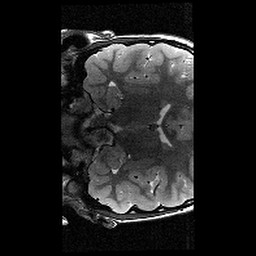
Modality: T2w
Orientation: coronal
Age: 10
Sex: male
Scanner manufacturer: siemens
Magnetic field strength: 3 T
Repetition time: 9.23 s
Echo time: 0.067 s